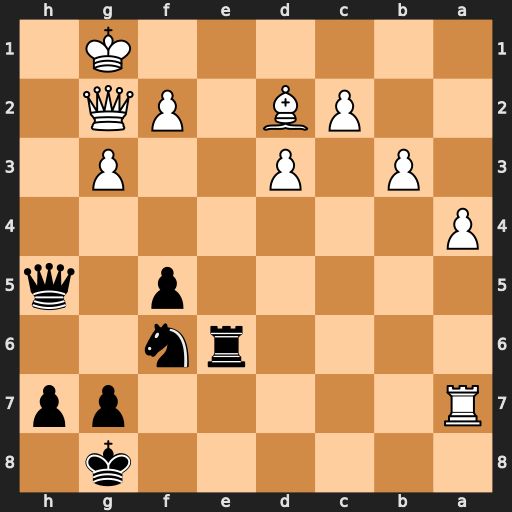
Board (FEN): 6k1/R5pp/4rn2/5p1q/P7/1P1P2P1/2PB1PQ1/6K1
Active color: b
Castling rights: -
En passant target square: -
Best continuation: Qd1+ Qf1 Qxd2